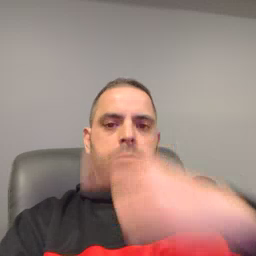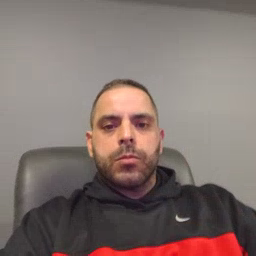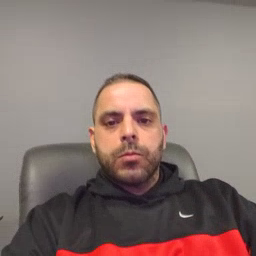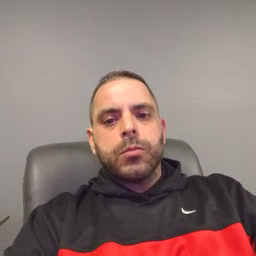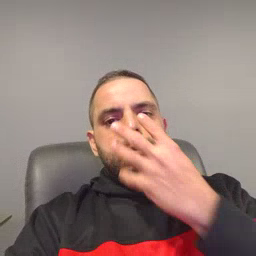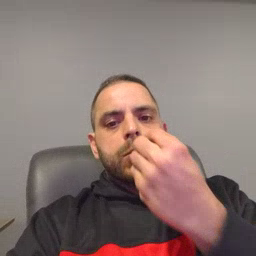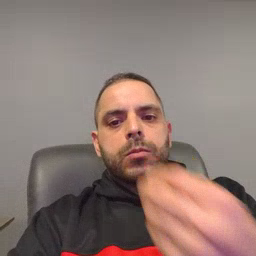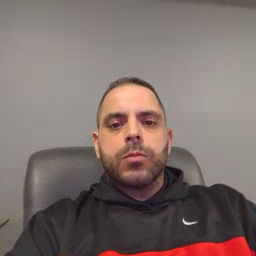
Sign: wolf